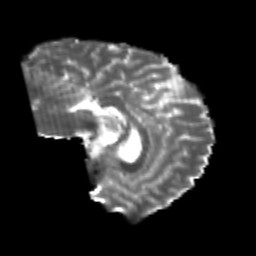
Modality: T2w
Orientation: sagittal
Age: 23
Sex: male
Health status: healthy
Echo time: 0.074 s